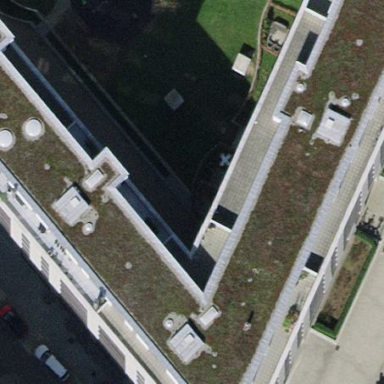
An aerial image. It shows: Apartments building with flat roof.